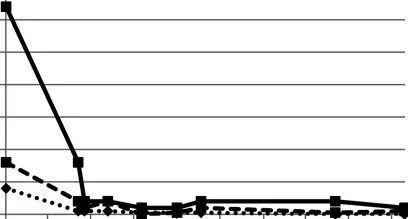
Q fever antibody titres by immunofluorescence. Doxycycline treatment was started in early April 2013.
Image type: chart (chart)